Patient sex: F
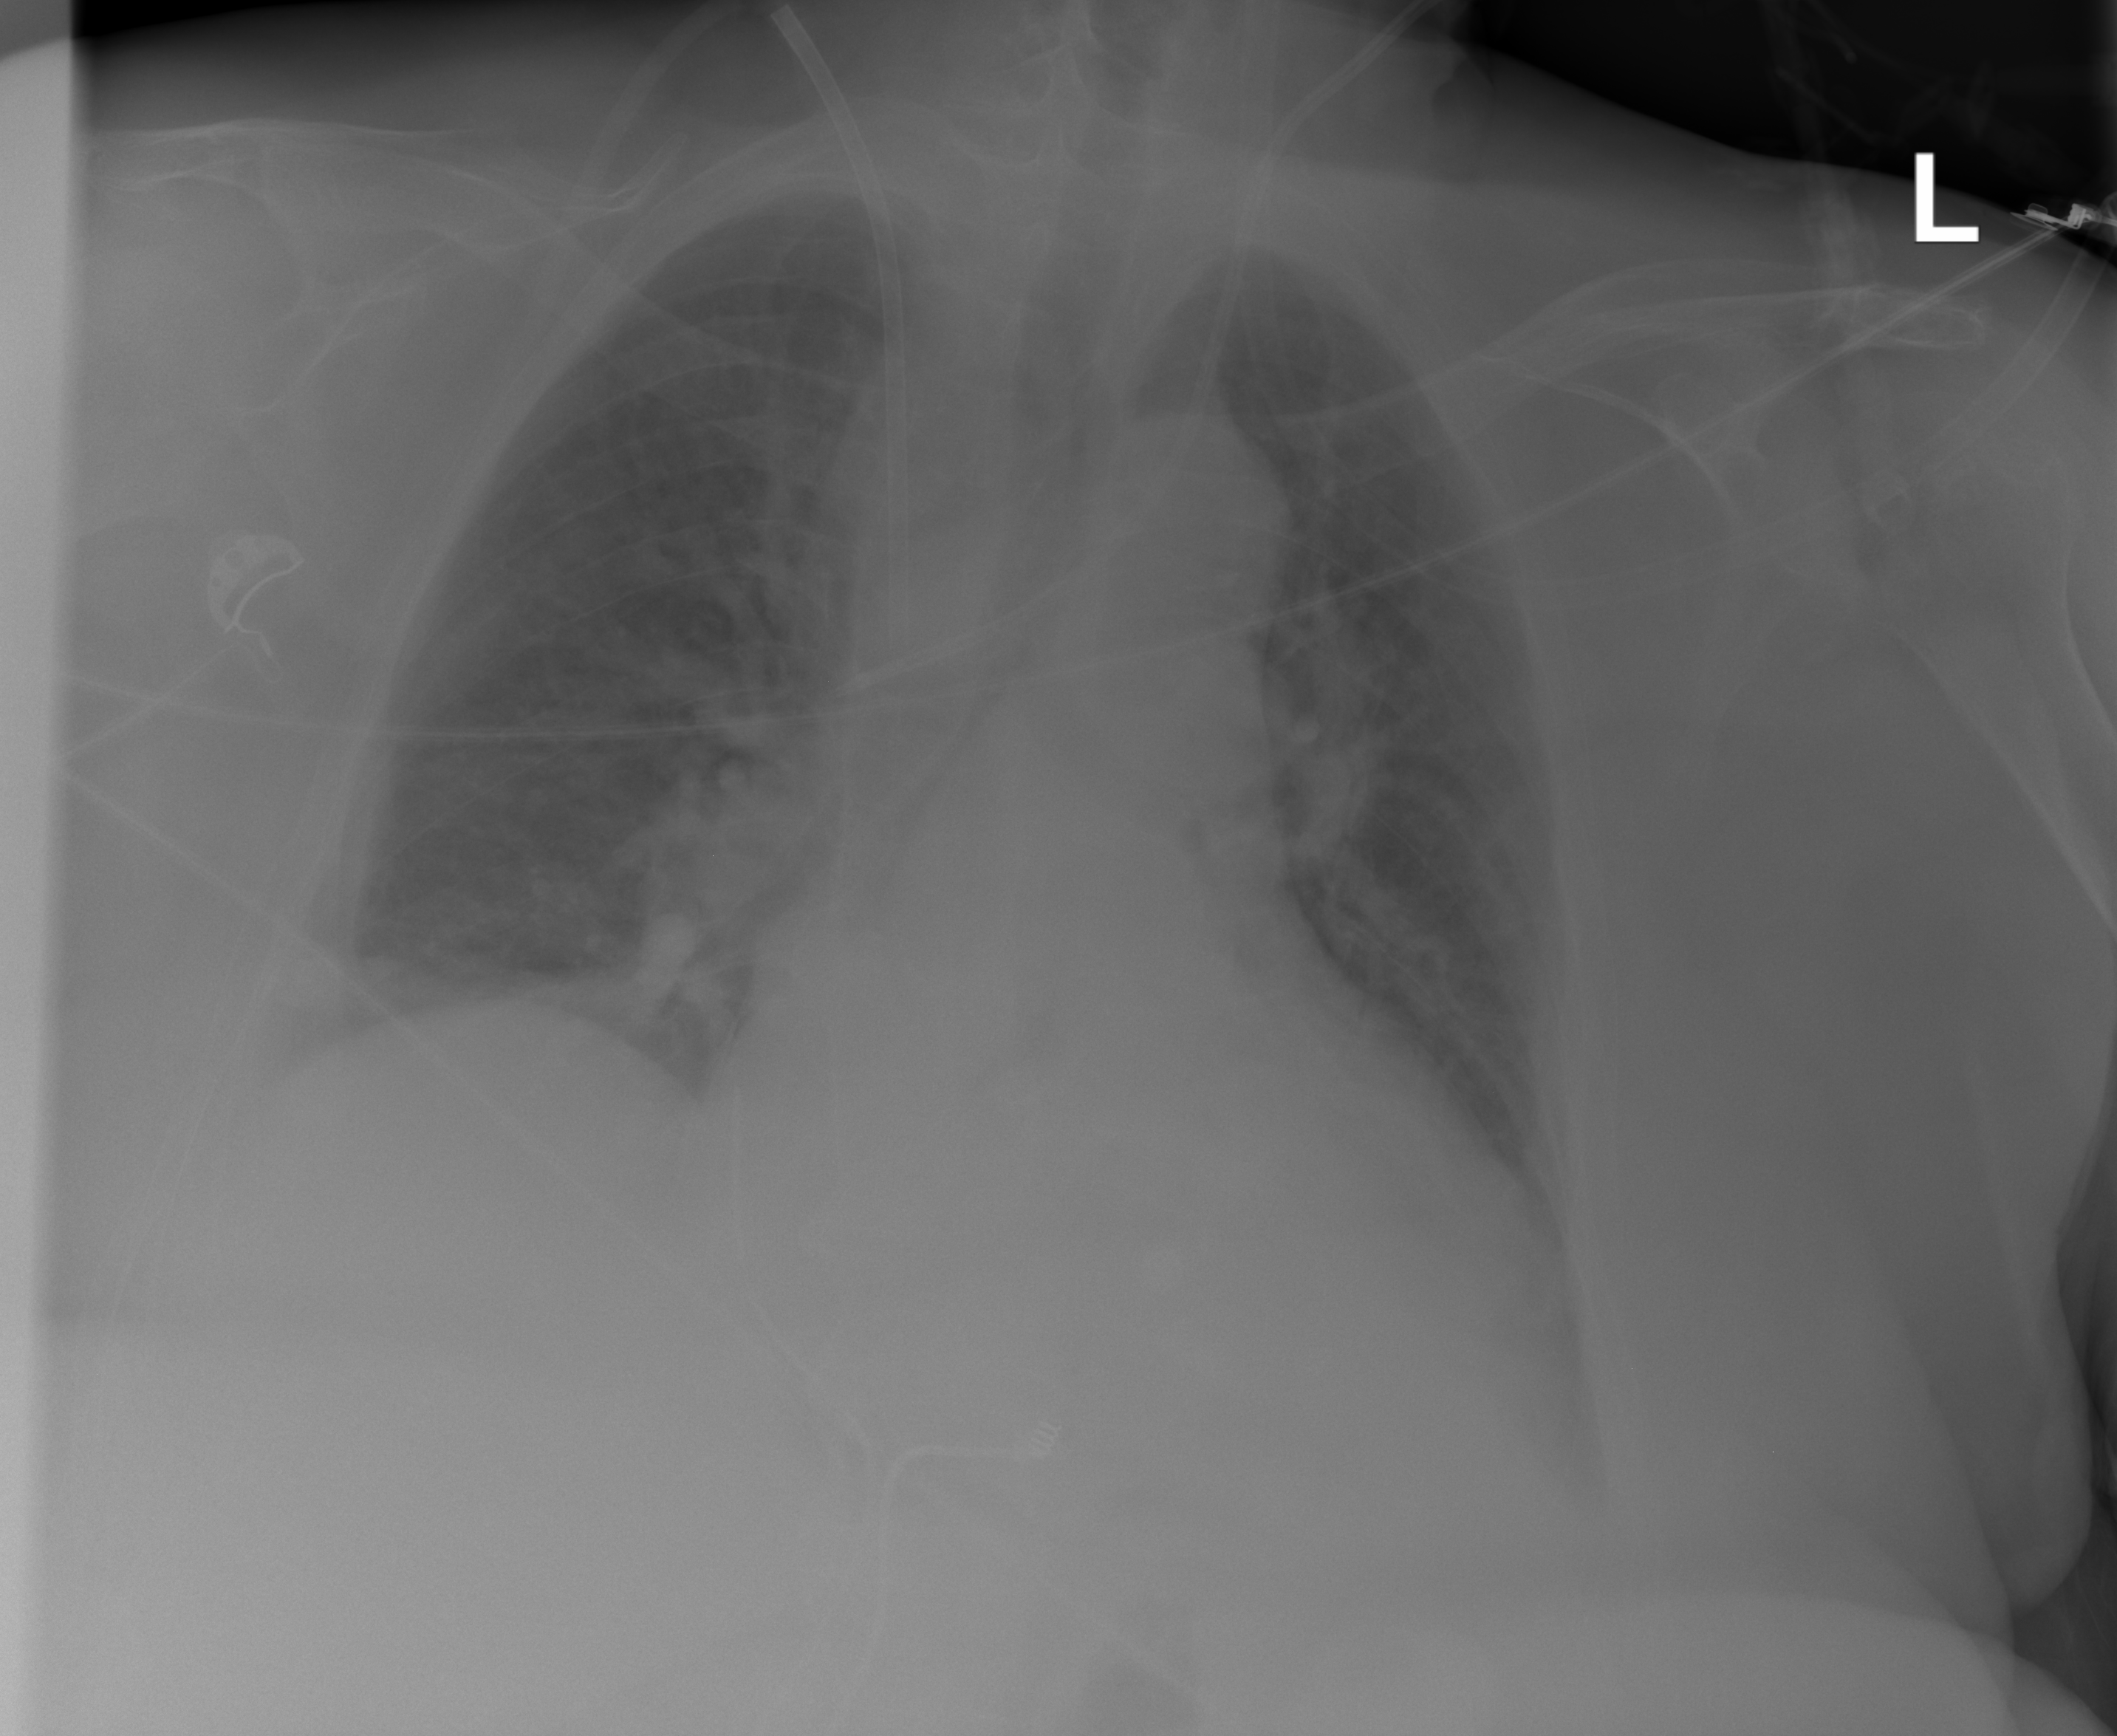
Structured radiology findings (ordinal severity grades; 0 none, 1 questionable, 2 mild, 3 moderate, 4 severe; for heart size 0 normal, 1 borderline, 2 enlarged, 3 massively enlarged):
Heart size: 2
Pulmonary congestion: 2
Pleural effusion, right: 0
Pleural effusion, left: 0
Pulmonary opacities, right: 2
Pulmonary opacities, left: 2
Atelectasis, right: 0
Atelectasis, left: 0